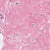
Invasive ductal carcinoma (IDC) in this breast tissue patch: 0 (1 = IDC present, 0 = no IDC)